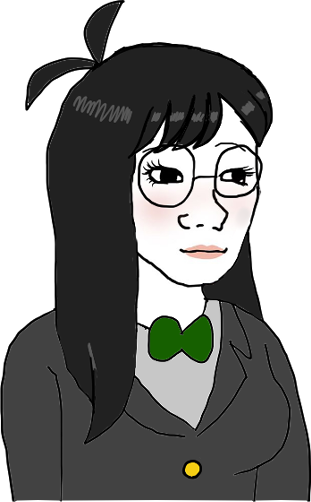
Label: 5_Trad_Wife